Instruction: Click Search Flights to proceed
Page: home
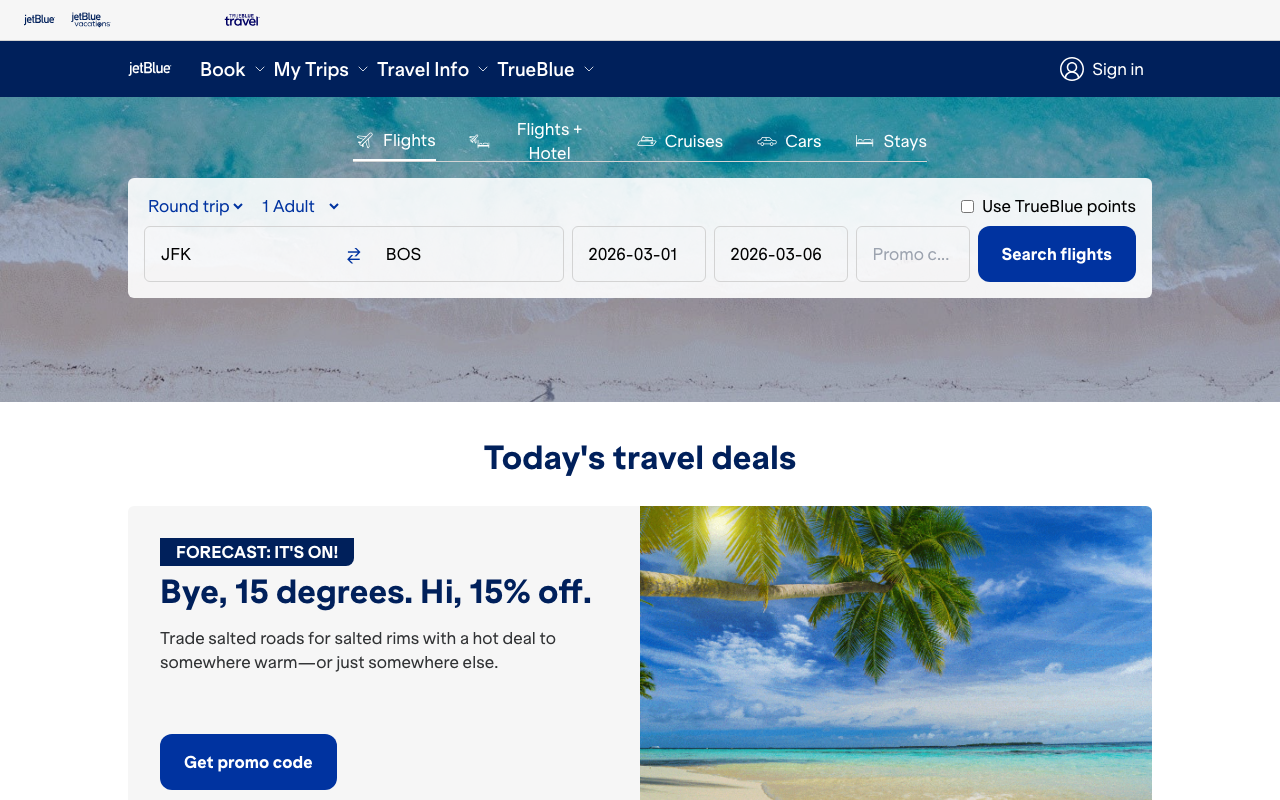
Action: click